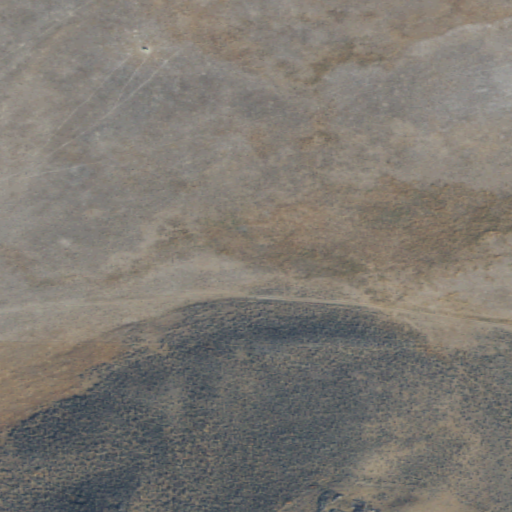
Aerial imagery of plain(s) in Washington named Lenton Flat containing shrub and open development